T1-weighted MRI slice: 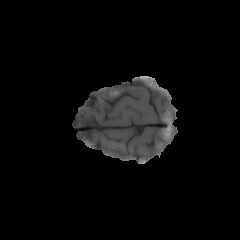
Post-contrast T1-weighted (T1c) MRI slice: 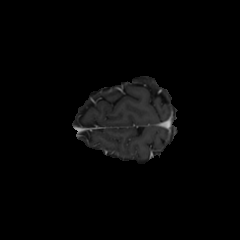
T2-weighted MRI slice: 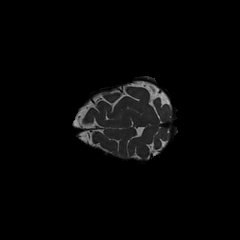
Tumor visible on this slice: no